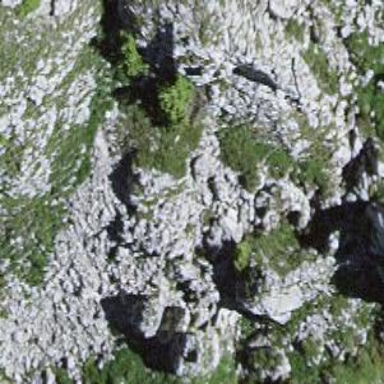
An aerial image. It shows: Peak in its natural state.